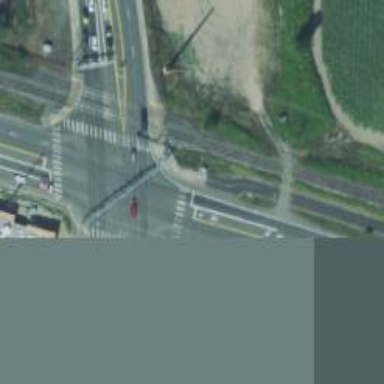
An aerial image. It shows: Railway crossing with lights and saltire markings. It has full barrier for safety.